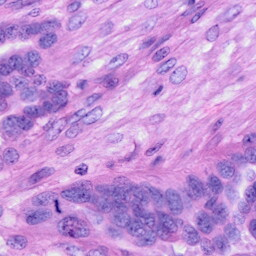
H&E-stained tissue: Ovarian